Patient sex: M
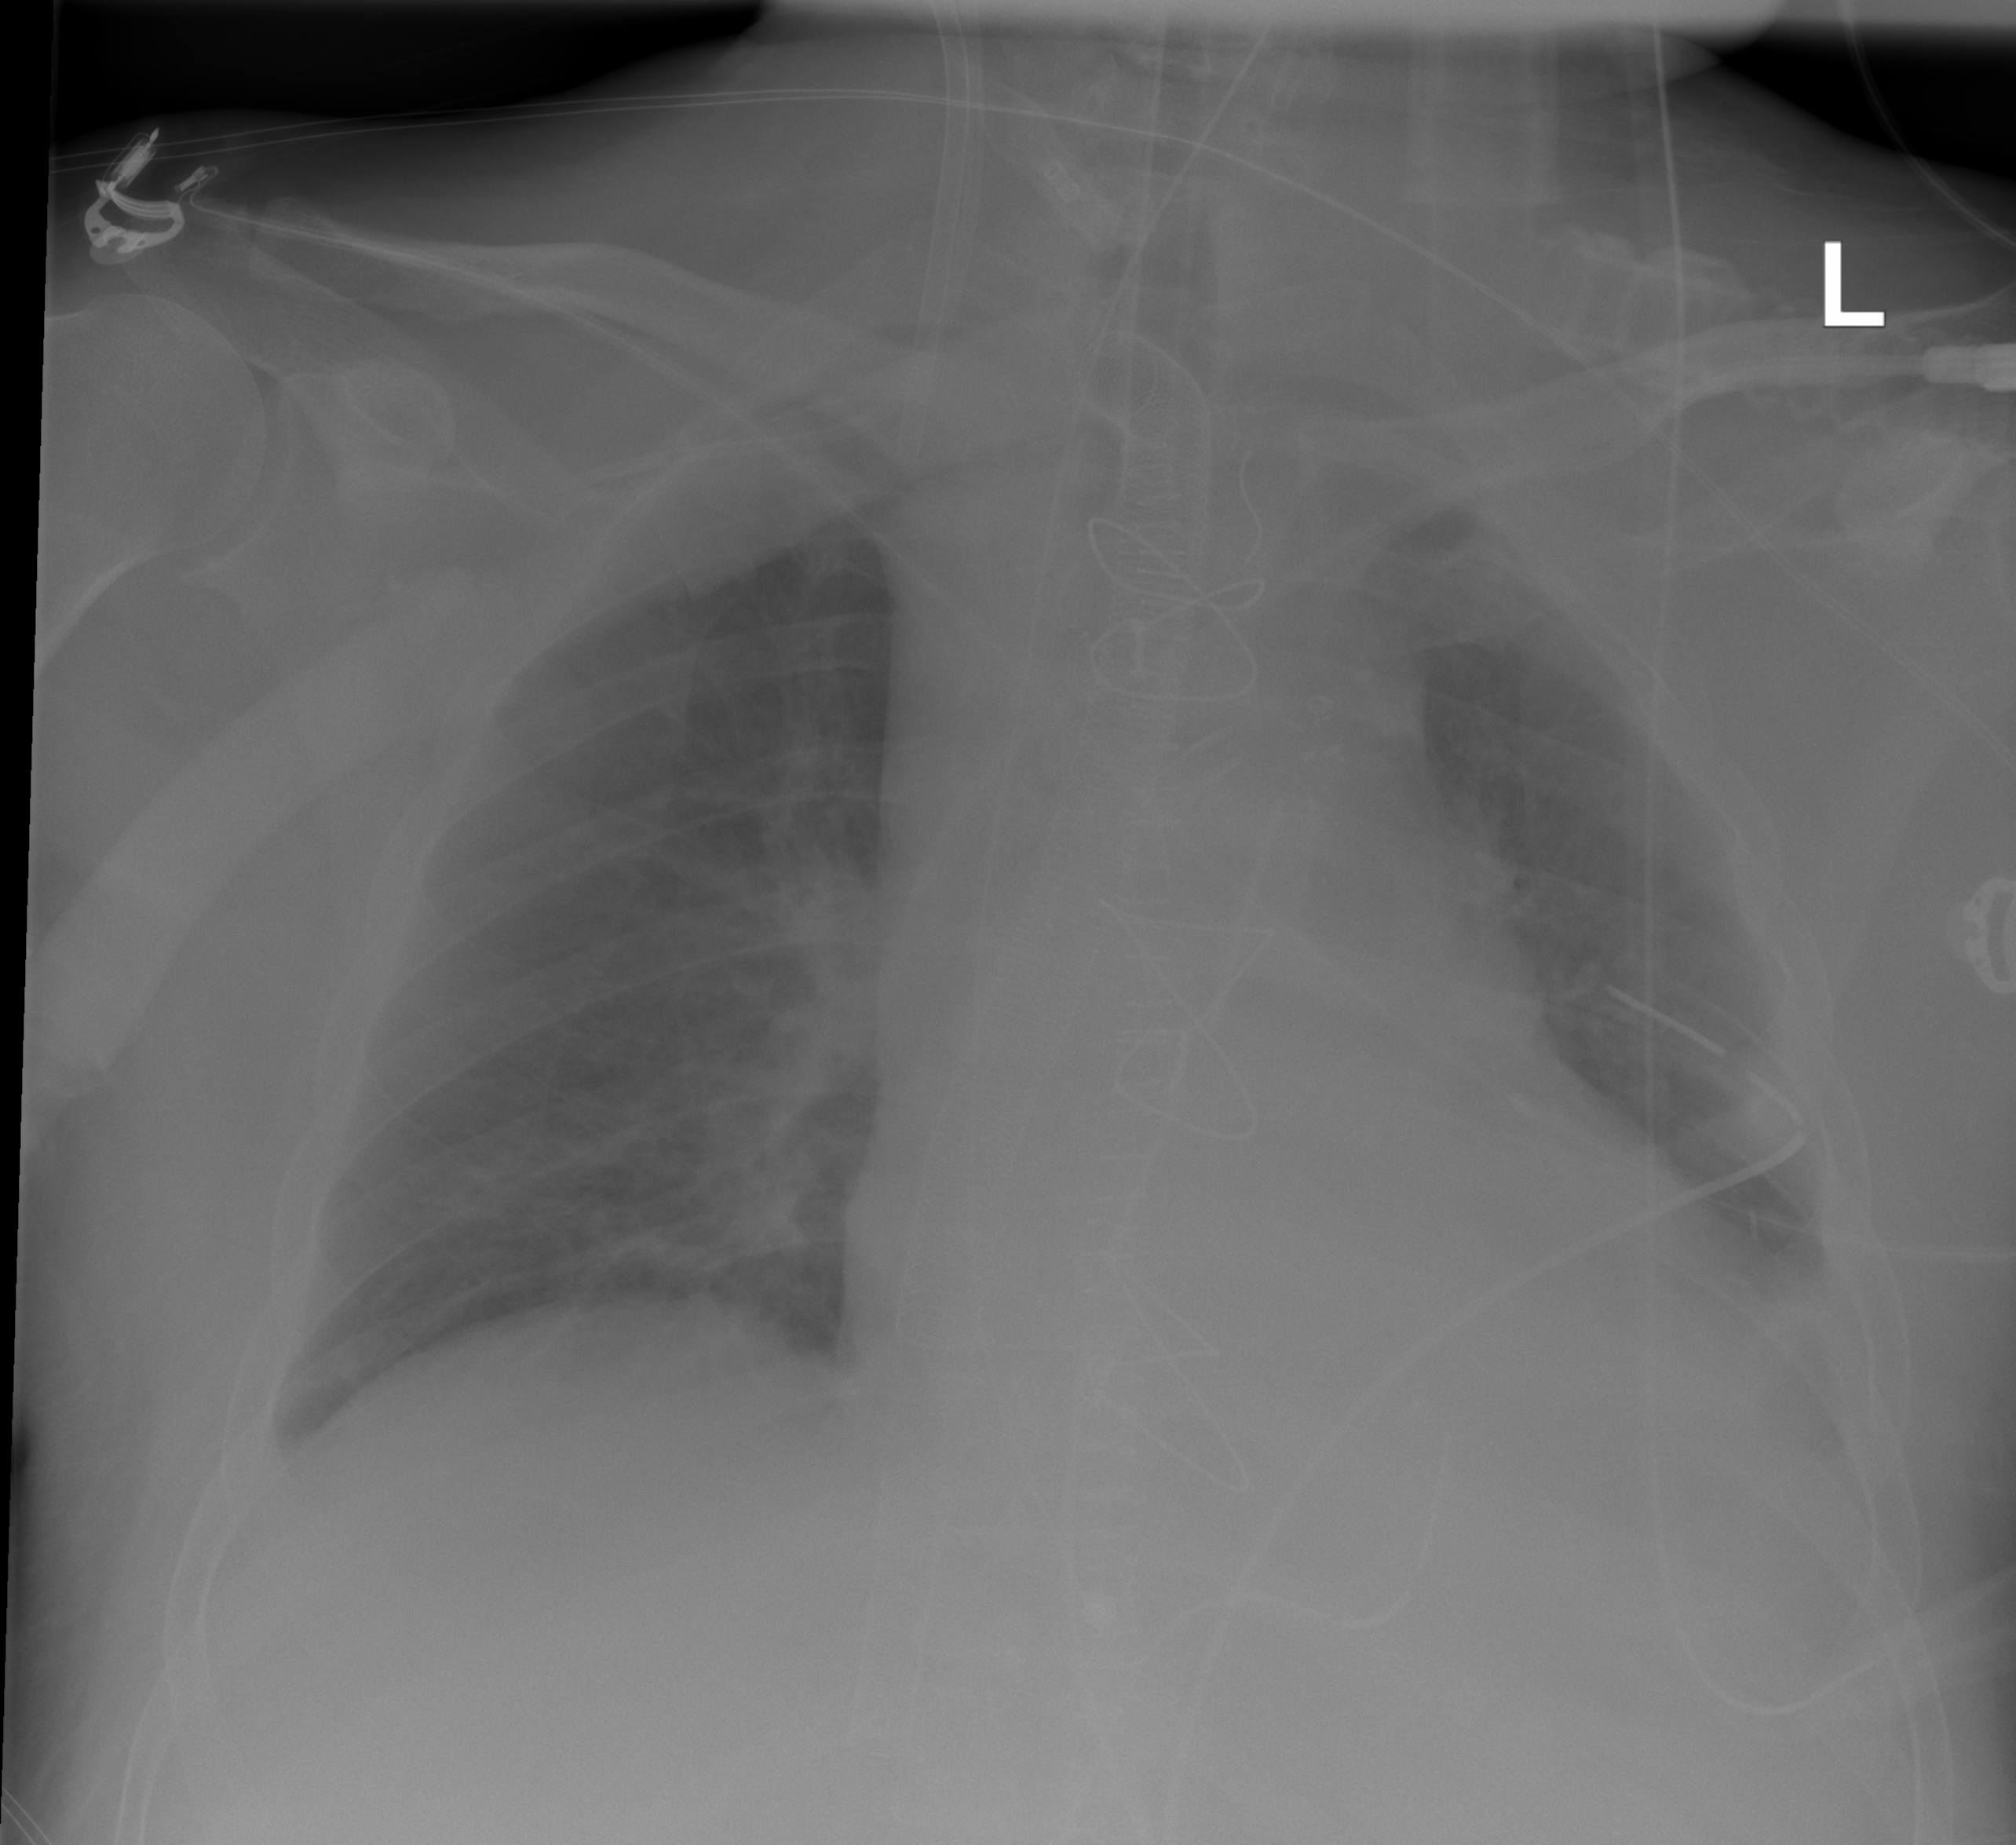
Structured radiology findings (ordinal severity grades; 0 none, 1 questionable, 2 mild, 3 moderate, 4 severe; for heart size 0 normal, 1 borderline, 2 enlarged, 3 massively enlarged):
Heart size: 2
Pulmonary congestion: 2
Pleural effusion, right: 1
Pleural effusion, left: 2
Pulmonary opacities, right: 2
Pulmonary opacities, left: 2
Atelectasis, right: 0
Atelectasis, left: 2